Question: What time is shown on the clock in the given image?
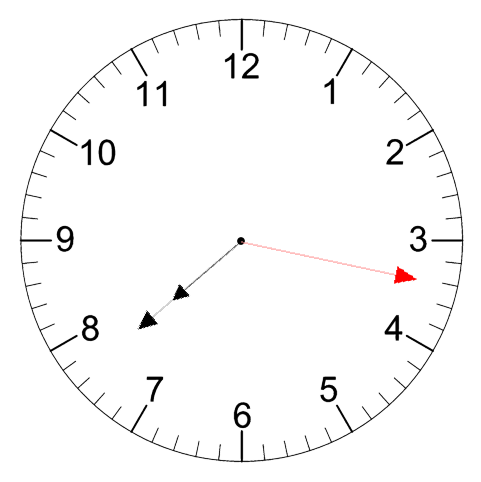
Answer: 07:38:17